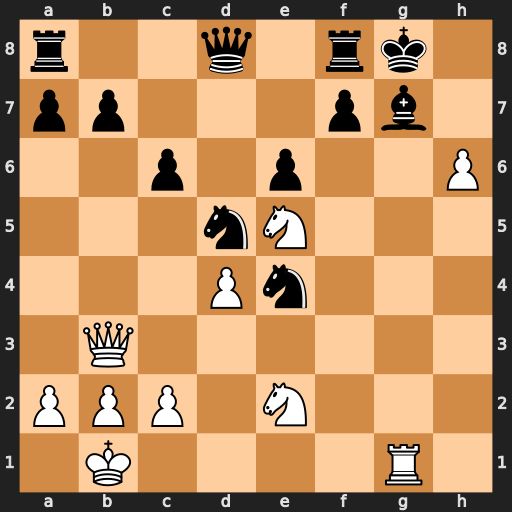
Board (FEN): r2q1rk1/pp3pb1/2p1p2P/3nN3/3Pn3/1Q6/PPP1N3/1K4R1
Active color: w
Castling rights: -
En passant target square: -
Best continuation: Rxg7+ Kh8 Qxb7